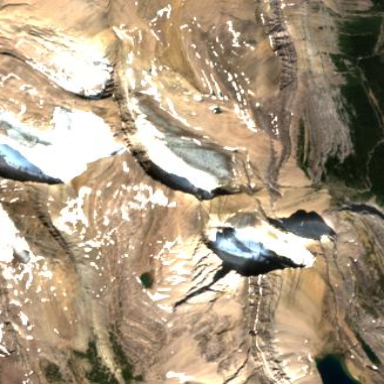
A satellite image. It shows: Majestic glacier in the distance.